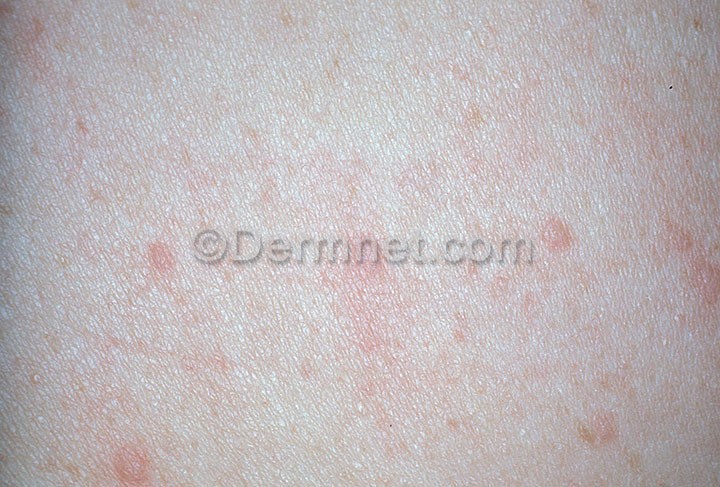
Disease: Urticaria Hives